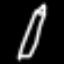
Label: pencil